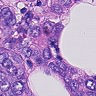
Metastatic tissue present: yes